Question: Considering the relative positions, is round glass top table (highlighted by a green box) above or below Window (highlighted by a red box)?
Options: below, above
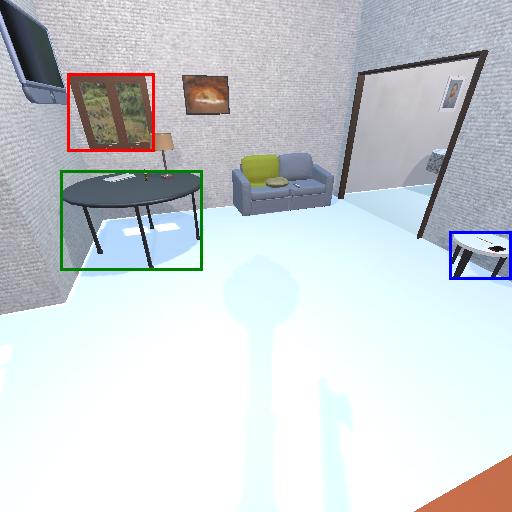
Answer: below